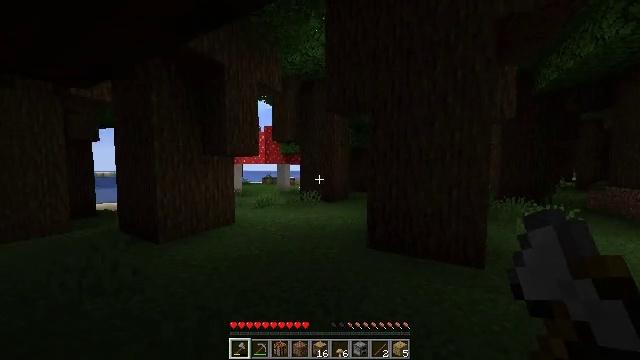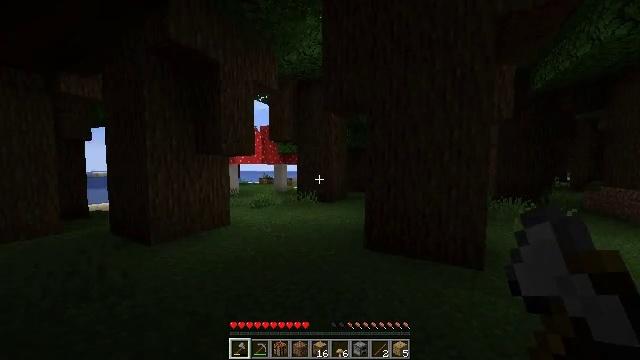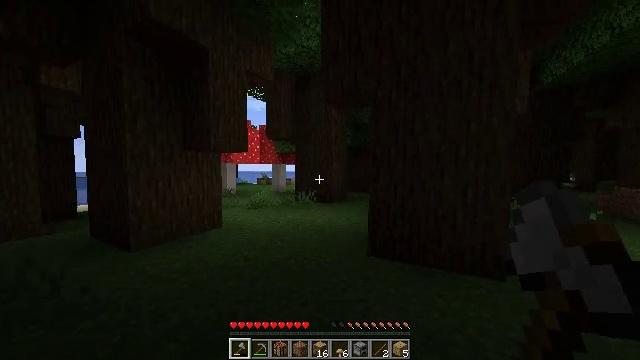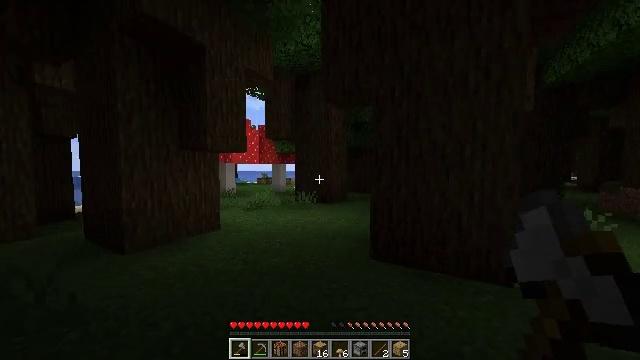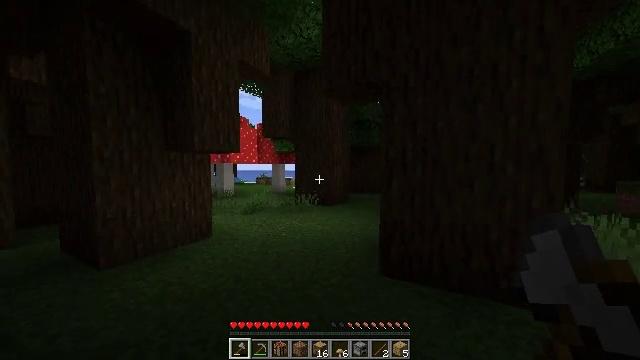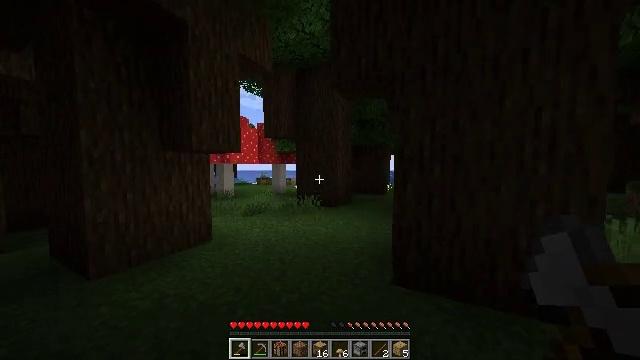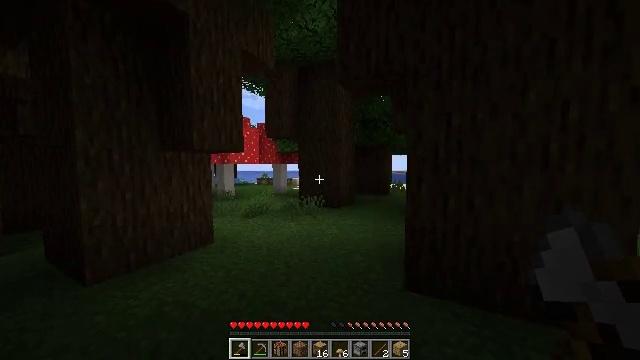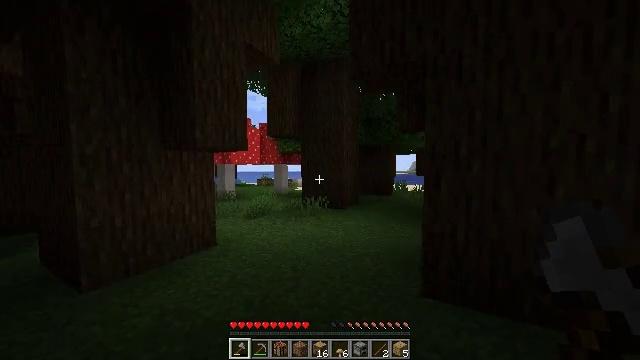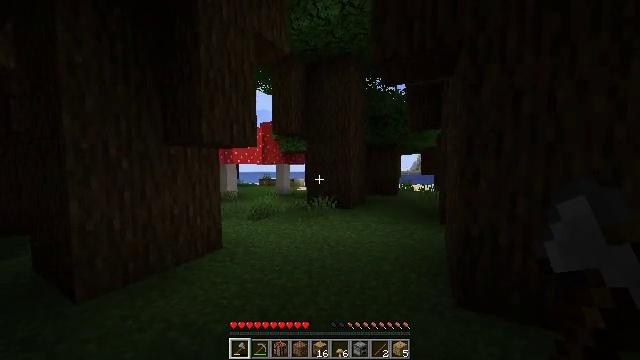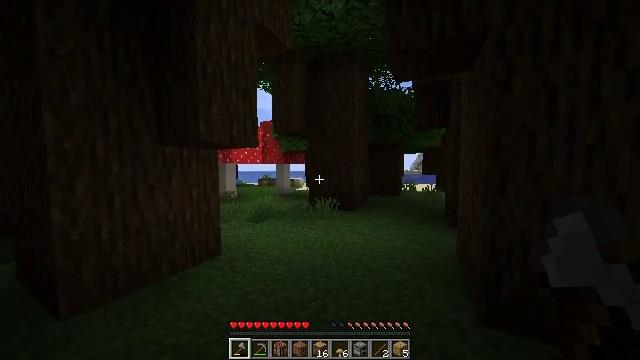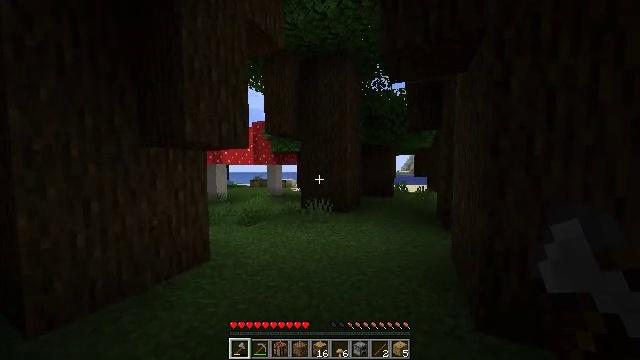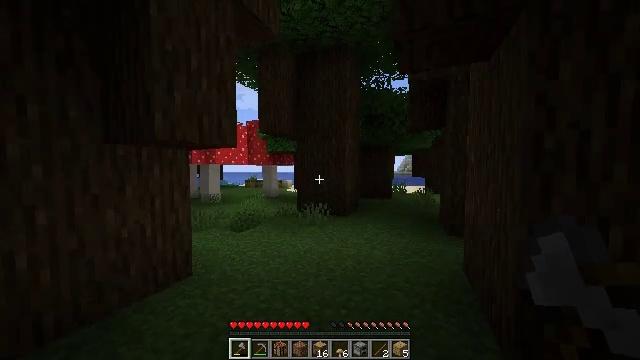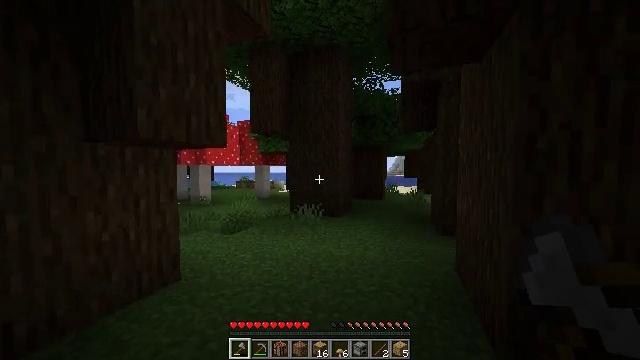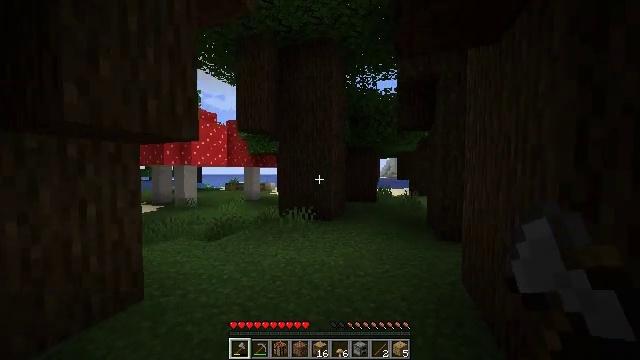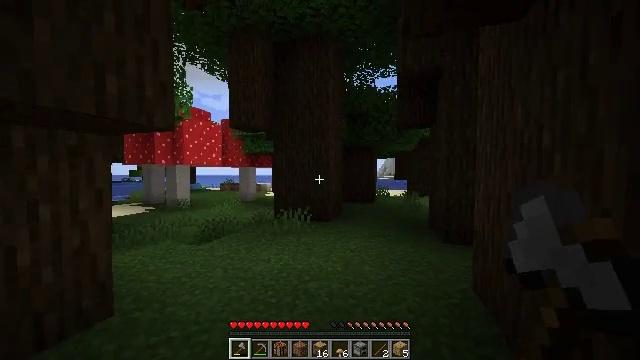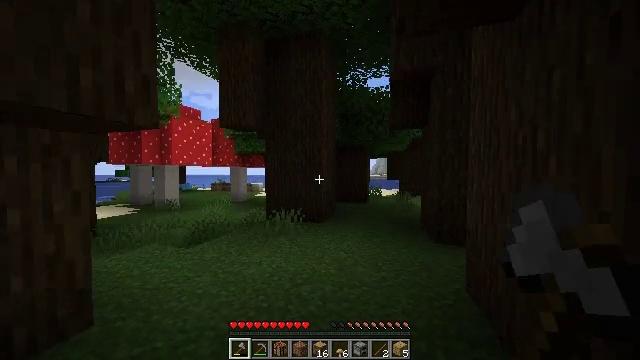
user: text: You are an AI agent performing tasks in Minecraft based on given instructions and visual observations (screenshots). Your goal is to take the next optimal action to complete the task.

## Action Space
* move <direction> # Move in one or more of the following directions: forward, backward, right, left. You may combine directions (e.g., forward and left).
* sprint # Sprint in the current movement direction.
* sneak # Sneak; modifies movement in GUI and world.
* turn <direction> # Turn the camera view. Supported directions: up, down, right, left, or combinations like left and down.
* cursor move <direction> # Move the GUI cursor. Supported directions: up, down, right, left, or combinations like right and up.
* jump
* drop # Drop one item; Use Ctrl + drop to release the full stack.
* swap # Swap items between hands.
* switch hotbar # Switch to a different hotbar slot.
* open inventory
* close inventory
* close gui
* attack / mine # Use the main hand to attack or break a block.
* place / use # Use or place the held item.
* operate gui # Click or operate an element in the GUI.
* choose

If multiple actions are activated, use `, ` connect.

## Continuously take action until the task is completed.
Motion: motion action
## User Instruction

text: Gather brown mushroom block as building material.
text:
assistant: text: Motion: move forward, sprint
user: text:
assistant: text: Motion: move forward, sprint
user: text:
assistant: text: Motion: move forward, sprint
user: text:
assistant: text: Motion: move forward, sprint
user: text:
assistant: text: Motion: move forward and move left, sprint
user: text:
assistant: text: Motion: move forward and move left, sprint
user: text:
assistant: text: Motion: move forward and move left, sprint
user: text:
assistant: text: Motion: move forward and move left, sprint
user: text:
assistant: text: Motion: move forward, sprint
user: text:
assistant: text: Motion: move forward, sprint, turn right
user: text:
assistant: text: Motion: move forward, sprint, turn right
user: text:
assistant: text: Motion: move forward, sprint, turn right
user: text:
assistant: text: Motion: move forward, sprint, turn right
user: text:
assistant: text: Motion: move forward, sprint
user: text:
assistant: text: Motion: move forward, sprint, turn right
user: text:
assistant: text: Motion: move forward, sprint
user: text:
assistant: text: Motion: move forward, sprint
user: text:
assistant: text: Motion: move forward, sprint
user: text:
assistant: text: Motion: move forward, sprint
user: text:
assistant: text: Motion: move forward and move left
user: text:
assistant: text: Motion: move forward and move left, turn left
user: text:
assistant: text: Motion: move forward and move left, turn left
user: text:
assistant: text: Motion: move forward and move left, turn left and down
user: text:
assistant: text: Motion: move forward, turn left and down
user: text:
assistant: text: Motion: move forward
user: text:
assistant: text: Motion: move forward
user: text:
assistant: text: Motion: move forward
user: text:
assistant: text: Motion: move forward
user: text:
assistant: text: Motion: move forward
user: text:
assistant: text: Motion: move forward